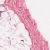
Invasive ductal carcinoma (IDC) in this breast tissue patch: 0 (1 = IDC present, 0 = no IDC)